Current action and preconditions to check: trajectory_clear

Your task: For each precondition in the list above, predict whether it will hold at this action.

Consider the current scene as observed from the mobile robot's camera, and analyze the predicted future states of all dynamic agents (e.g., people, animals, vehicles, or any moving entities) within the NEXT SECOND.

IMPORTANT: Only answer "very likely" if you are absolutely certain—based on strong, clear evidence—that a dynamic agent will violate the precondition in the predicted future state. Do NOT answer "very likely" for unlikely, ambiguous, or low-probability risks.

Ask yourself for each precondition: Is there a high probability, with clear and convincing evidence, that the predicted future states of any dynamic agent will interfere with the predicted future state of the currently executing action within the NEXT SECOND, causing that precondition to fail?

Assess the risk level based on these predictions. Use "likely" or "very likely" if motions create a clear risk of interference.

Use "neutral" or "improbable" if agents are nearby but their predicted paths are clearly diverging or non-conflicting.

Failure Risk Categories: "very improbable", "improbable", "neutral", "likely", "very likely"

Answer Format: Output ONLY the probability_of_failure value from these categories: "very improbable", "improbable", "neutral", "likely", "very likely"

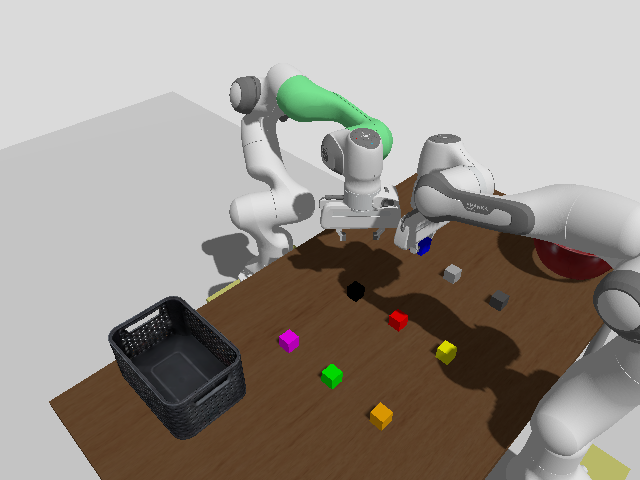

Answer: neutral